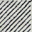
Piece: xx